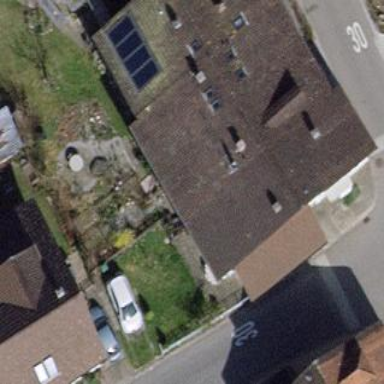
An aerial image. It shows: Terrace-style building with gabled roof.